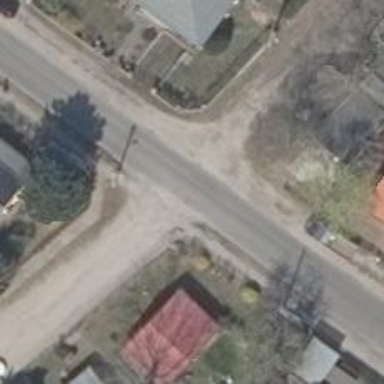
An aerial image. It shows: Residential road with compacted surface.